Question: I'm trying to find all the grandchildren for a specific id, but I can't seem to get my joins correct. The below code works, but it I need to get the products associated with it from the products table.
'''
SELECT b.category_id, b.category_name, b.parent, a.parent
FROM categories AS a, categories AS b
WHERE a.category_id = b.parent AND a.parent = 119
'''
When I try to JOIN the products table I keep getting an error:
'''
SELECT *
FROM products p
INNER JOIN products_categories pc
ON p.product_id = pc.product_id
INNER JOIN (
SELECT b.category_id, b.category_name, b.parent, a.parent
FROM categories AS a, categories AS b
WHERE a.category_id = b.parent AND a.parent = 119
)x
'''
My desired result would be to have the following: (NOTE: Check out my SQL Fiddle to see the schema in code view)
'''
(76, 'BR134', 'LEA530664', 'ITEM1234', 1499.99, 'yes', 'This is a nice gun'),
(77, 'mZCXGT', 'LEA471061', 'qwer345', 89.99, 'yes', 'Testing!'),
(78, 'ert', 'LEA023991', 'asdf34', 129.99, 'yes', 'Another test to get this right!'),
(79, 'model test', 'LEA355935', 'item test', 119.99, 'yes', 'This is another test dammit!'),
(80, 'CZV1354', 'LEA741837', 'LI-1234', 1299.99, 'yes', 'This is a hipoint weapon!'),
(81, 'PINK12G', 'LEA008558', 'PINK-SHG', 89.99, 'yes', 'YEP! This is pink!'),
(82, 'BOWTECH', 'LEA762521', 'asdf', 899.99, 'yes', 'This is a test!'),
(83, 'LX32', 'LEA346903', 'MADEUP', 1499.99, 'yes', 'This is Carters gun.');
'''
SQL Fiddle:
<URL>
Here's my schema:

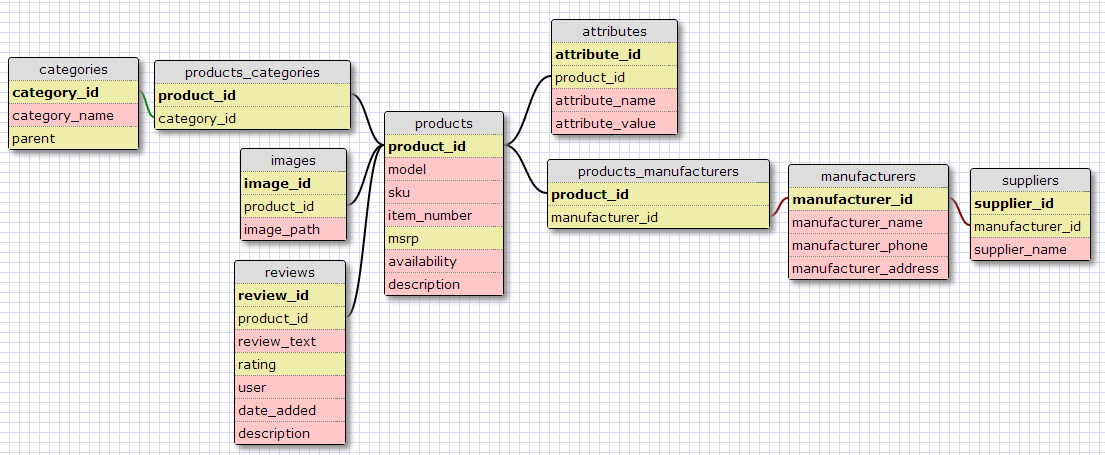
Answer: I think you are looking for this (I have added category names for "debuggability"):
'''
SELECT
p.product_id
, p.model
, p.sku
, p.item_number
, p.msrp
, p.availability
, p.description
, grand_child.category_name AS grand_child_category
, child.category_name AS child_category
, parent.category_name AS parent_category
FROM categories parent
INNER JOIN categories child
ON parent.category_id = child.parent
INNER JOIN categories grand_child
ON child.category_id = grand_child.parent
INNER JOIN products_categories pc
ON grand_child.category_id = pc.category_id
INNER JOIN products p
ON p.product_id = pc.product_id
WHERE parent.category_id = 119
'''